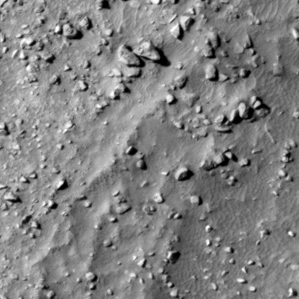
Label: non_frost